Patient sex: M
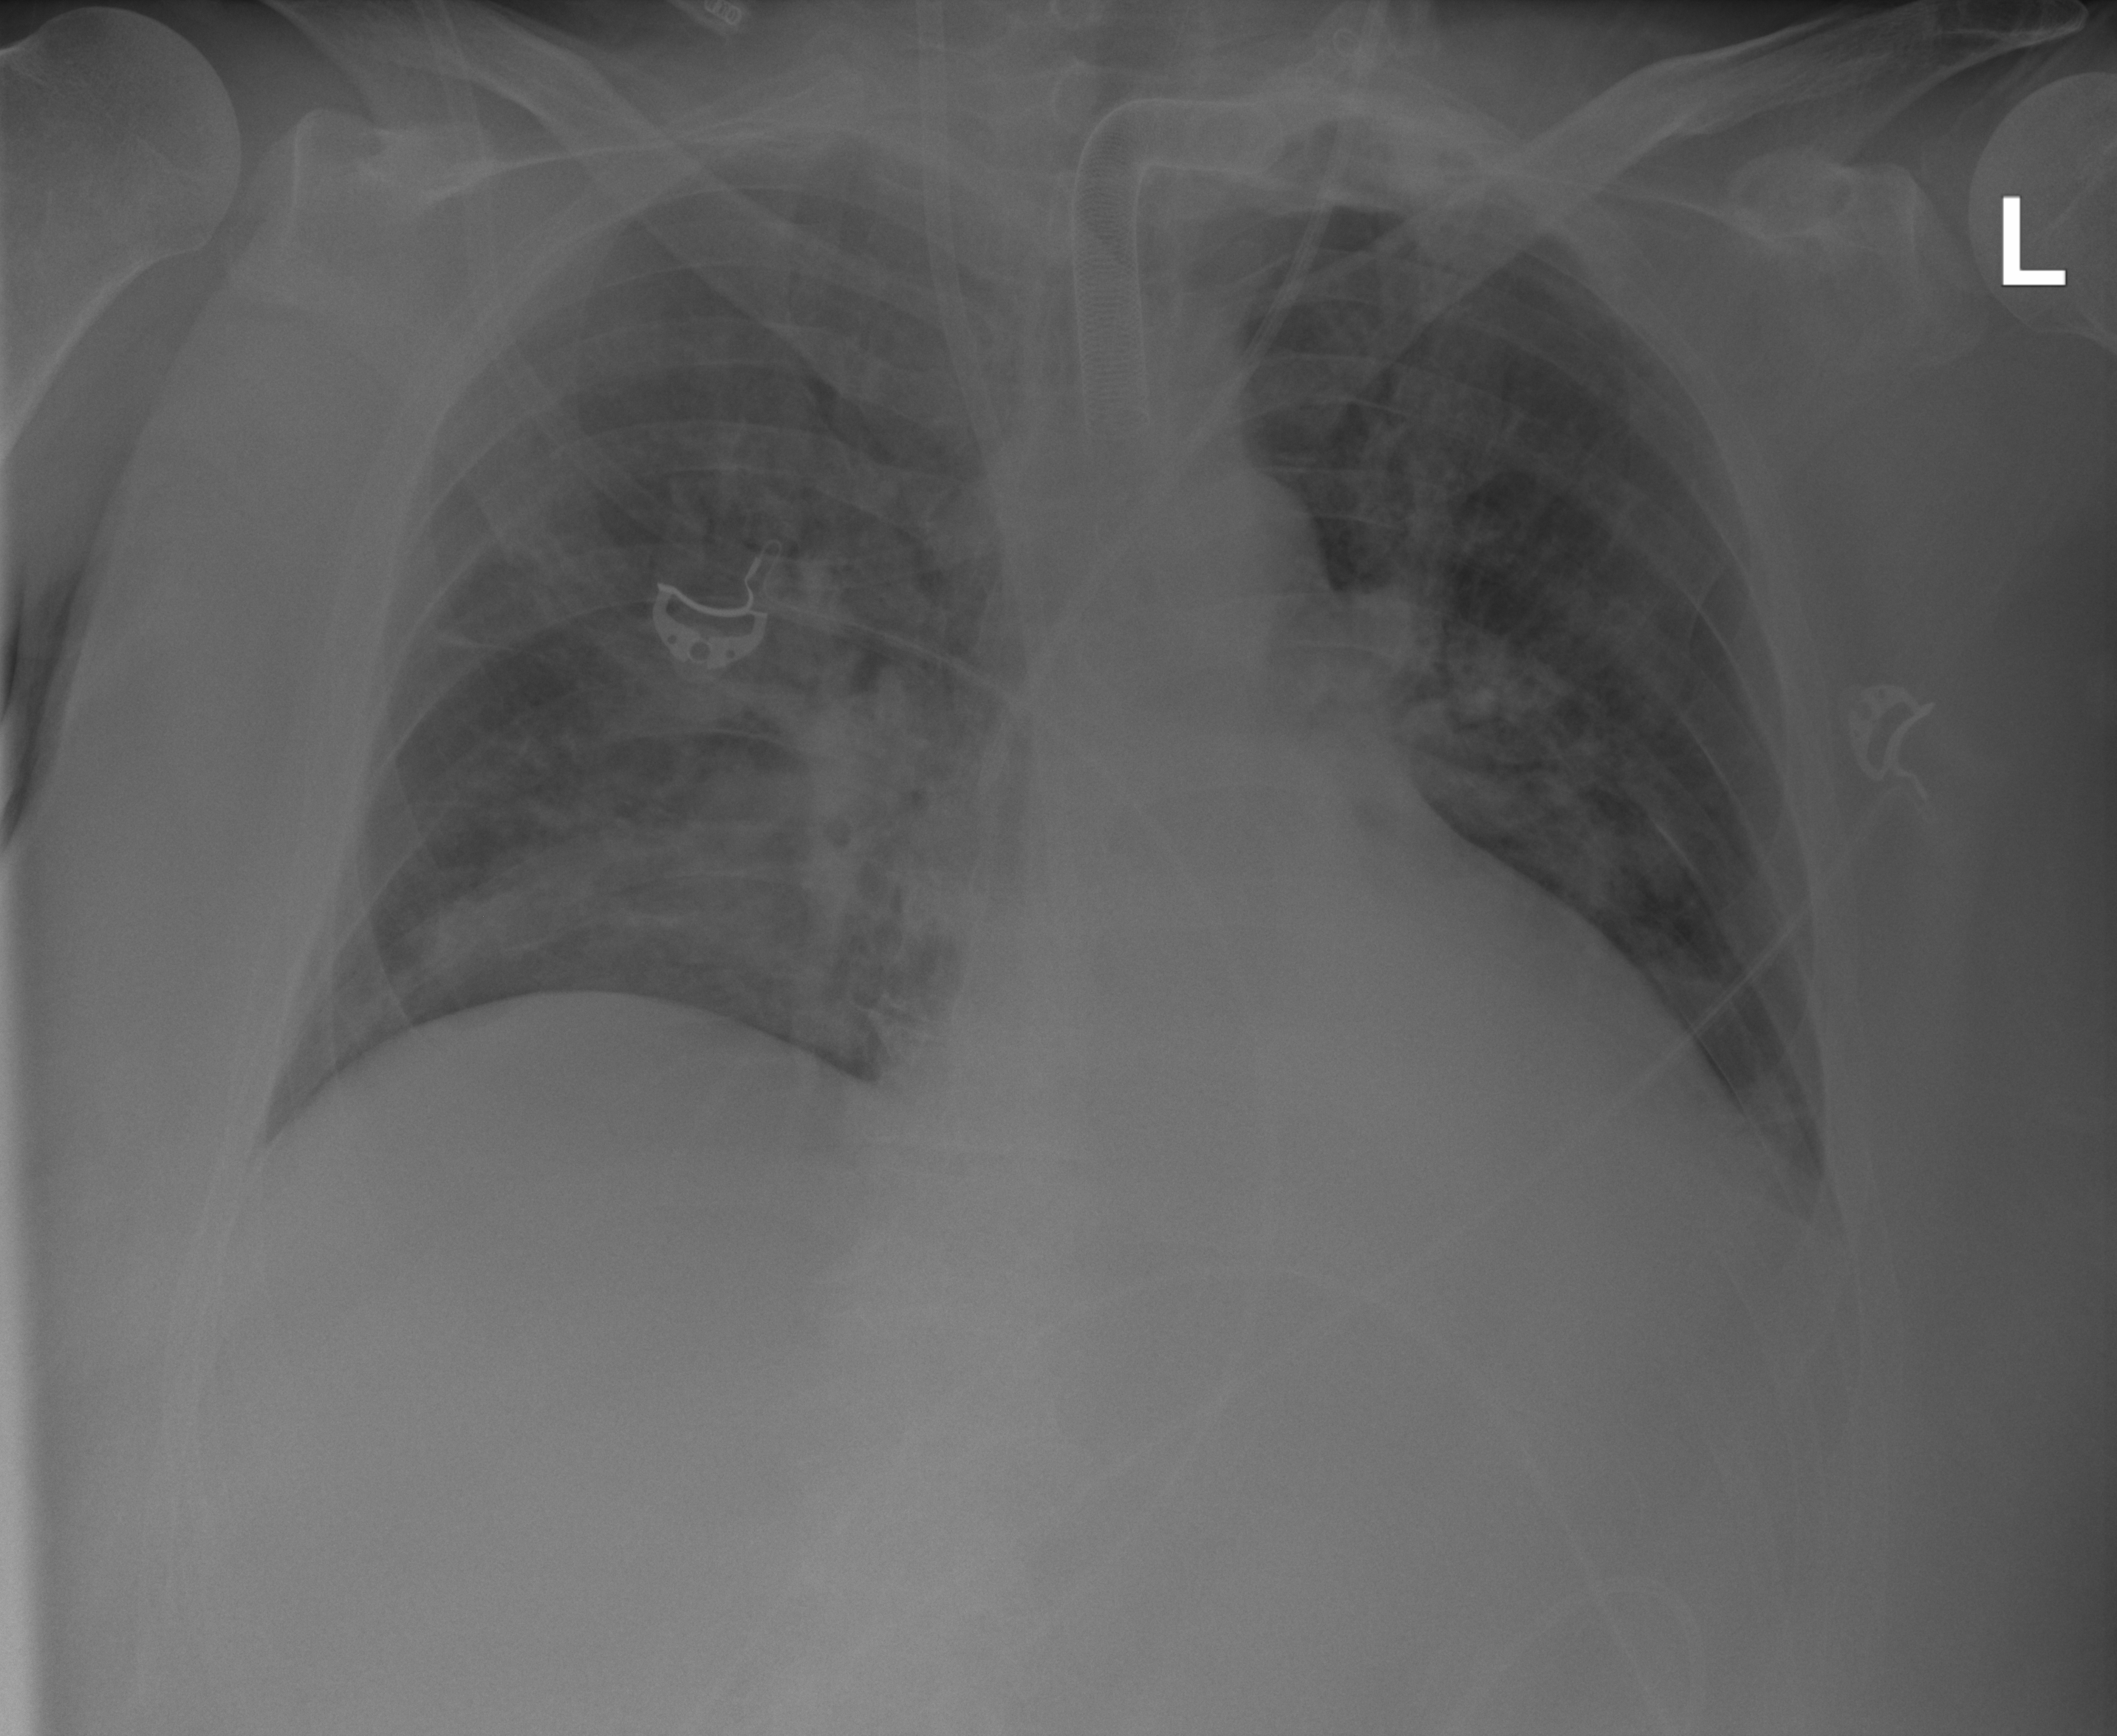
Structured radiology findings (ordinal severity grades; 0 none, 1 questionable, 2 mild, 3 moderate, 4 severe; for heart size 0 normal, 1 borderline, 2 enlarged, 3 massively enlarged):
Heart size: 1
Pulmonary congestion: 0
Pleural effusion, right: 0
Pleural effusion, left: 1
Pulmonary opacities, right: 2
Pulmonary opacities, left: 2
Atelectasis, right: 2
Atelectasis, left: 2